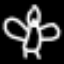
Label: angel